Question: I have following method which uses the query but visual studio throws the error as shown in the diagram.
'''
private void FindOrderData()
{
int intOrder = int.Parse(frmInput.InvoiceOrder);
string InvSql = "SELECT Orders.OrderID, Orders.OrderDate, Orders.Freight," +
"Customers.CompanyName, Customers.City, " +
"(Employees.FirstName + Space(1) + Employees.LastName) As Salesperson " +
"FROM ((Orders " +
"INNER JOIN Customers ON Orders.CustomerID = Customers.CustomerID) " +
"INNER JOIN Employees ON Orders.EmployeeID = Employees.EmployeeID) " +
"WHERE Orders.OrderID = " + "10655";
OleDbConnection cnn = new OleDbConnection(strCon);
OleDbCommand cmdOrder = new OleDbCommand(InvSql, cnn);
cnn.Open();
OleDbDataReader rdrOrder = cmdOrder.ExecuteReader();
// Get CompanyName, City, Salesperson, OrderID, OrderDate and Freight
rdrOrder.Read();
CustomerName = rdrOrder["CompanyName"].ToString();
CustomerCity = rdrOrder["City"].ToString();
SellerName = rdrOrder["Salesperson"].ToString();
SaleID = rdrOrder["OrderID"].ToString();
System.DateTime dtOrder = Convert.ToDateTime(rdrOrder["OrderDate"]);
SaleDate = dtOrder.ToShortDateString();
SaleFreight = Convert.ToDecimal(rdrOrder["Freight"]);
// Get invoice total
GetInvoiceTotal();
rdrOrder.Close();
cnn.Close();
}
'''

'''
string strCon = "Provider=Microsoft.ACE.OLEDB.12.0;Data Source=C:\Users\Amrit\Desktop\Northwind.mdb ;Persist Security Info=False;";
'''
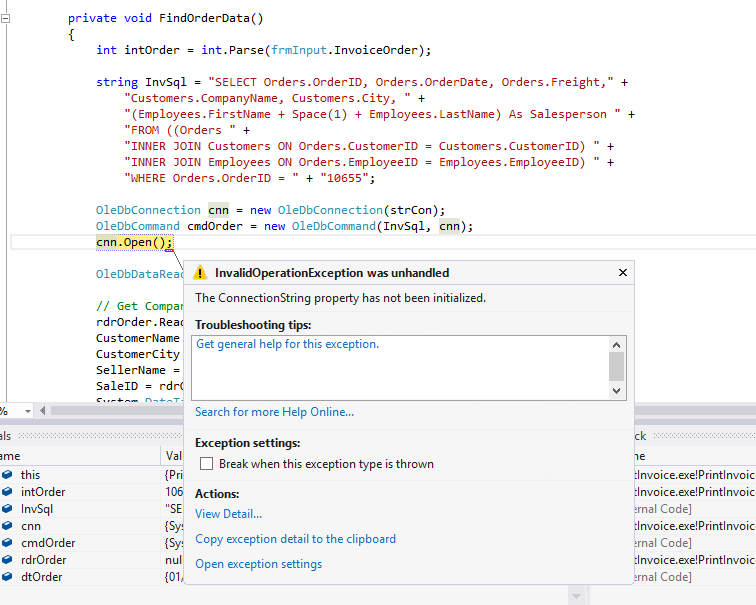
Answer: You need to assign 'strCon' to the proper connection string. The value of this variable is most likely 'null' or 'empty'.
For instance:
'''
strCon = "Server=myServerAddress;Database=myDataBase;Trusted_Connection=True;";
OleDbConnection cnn = new OleDbConnection(strCon);
'''
You can find the connection string you need at:
<URL>